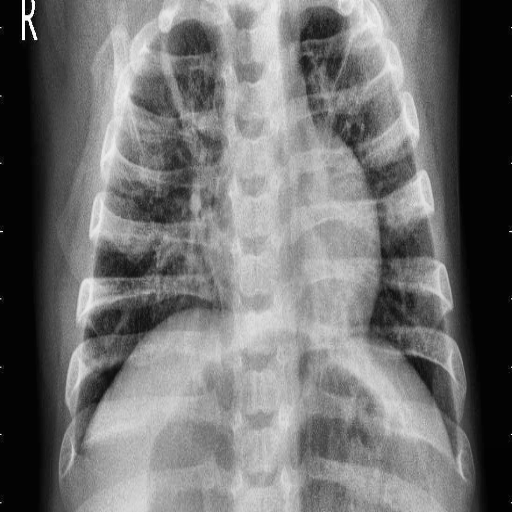
Finding: PNEUMONIA